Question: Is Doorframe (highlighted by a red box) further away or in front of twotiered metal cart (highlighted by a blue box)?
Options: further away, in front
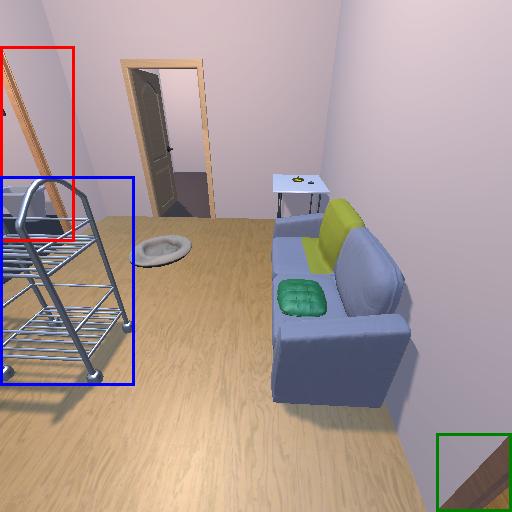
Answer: further away